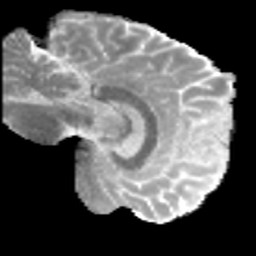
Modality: MD
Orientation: sagittal
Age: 46
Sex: male
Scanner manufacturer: ge
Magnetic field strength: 3 T
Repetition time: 3.65 s
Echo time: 0.0807 s